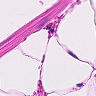
Metastatic tissue present: no